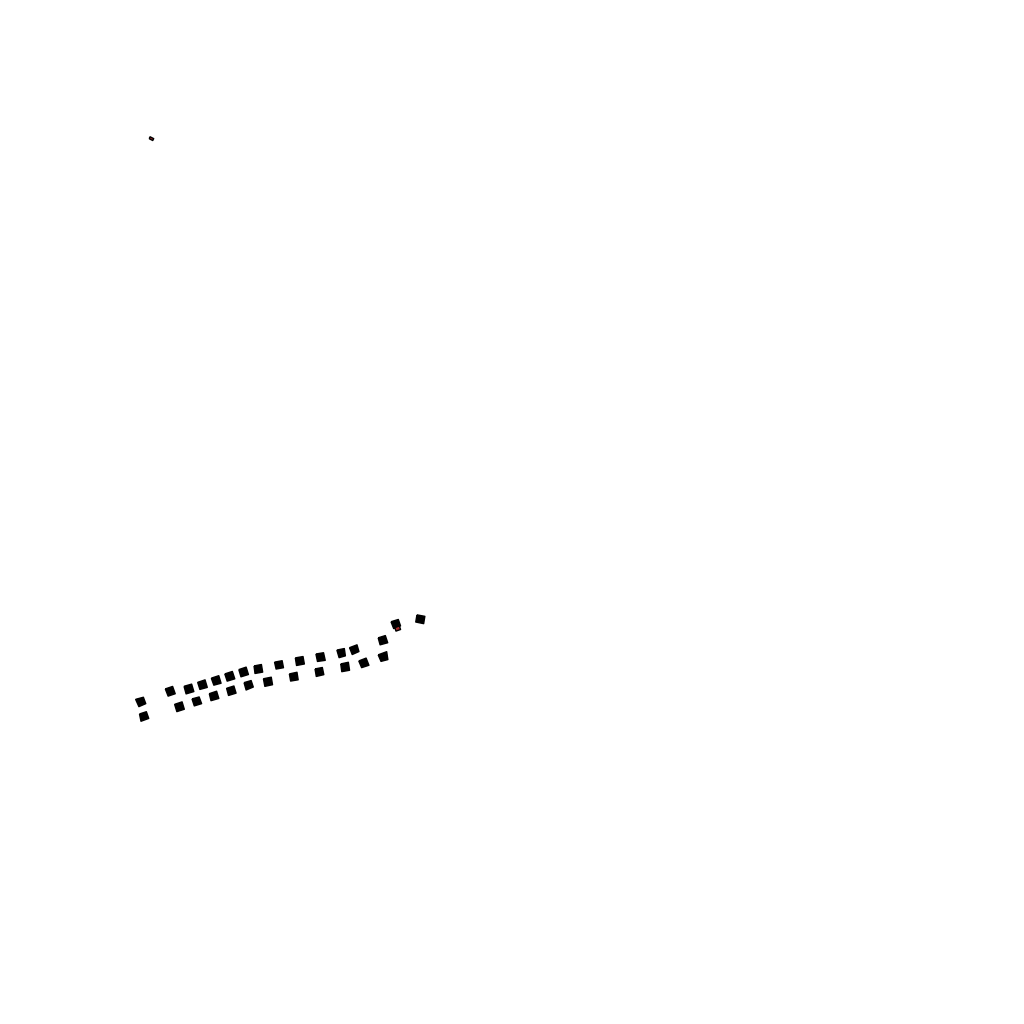
Tags: overhead vector_map, industrial, recreation, residential, individual_rise, density_3, Building, Facility, 1.0 km²